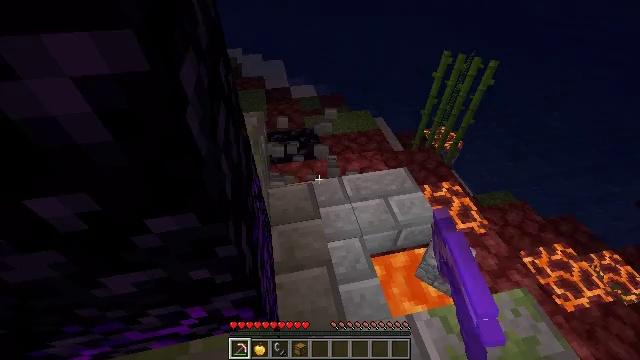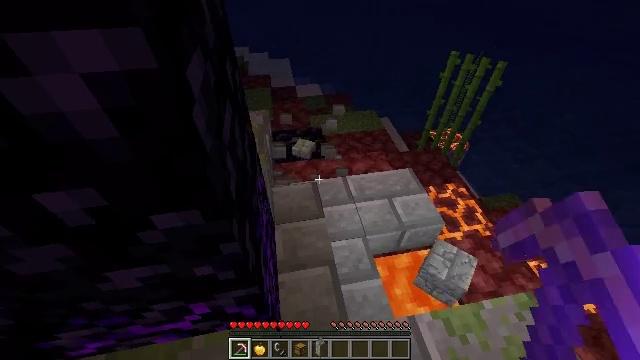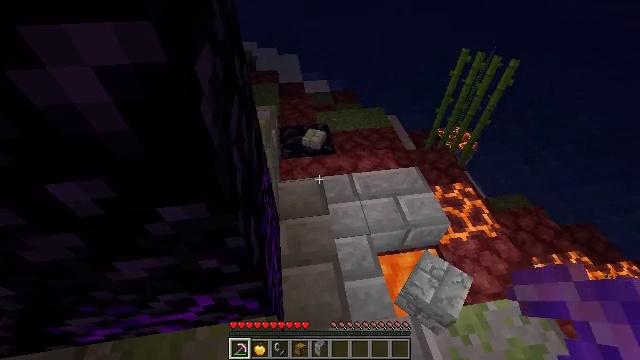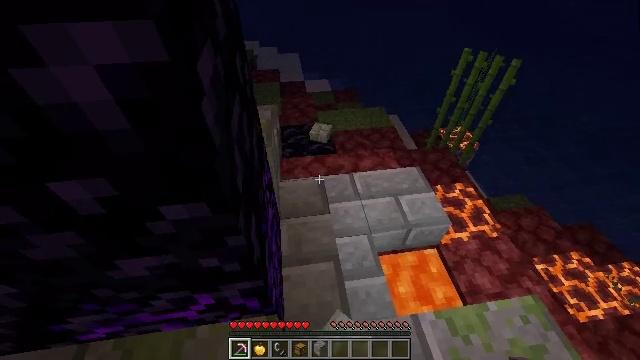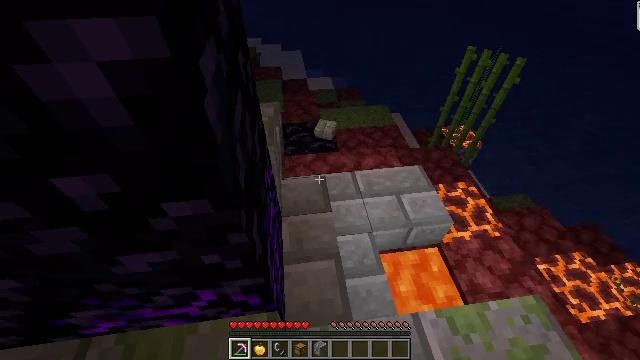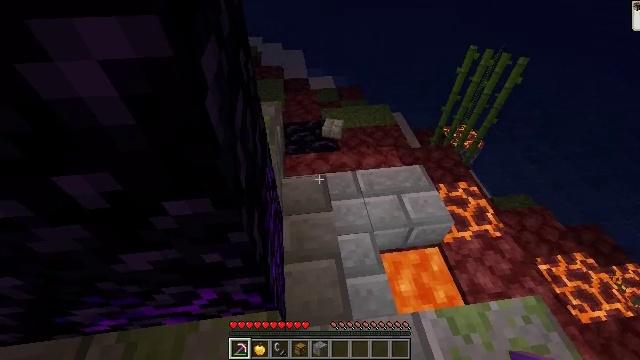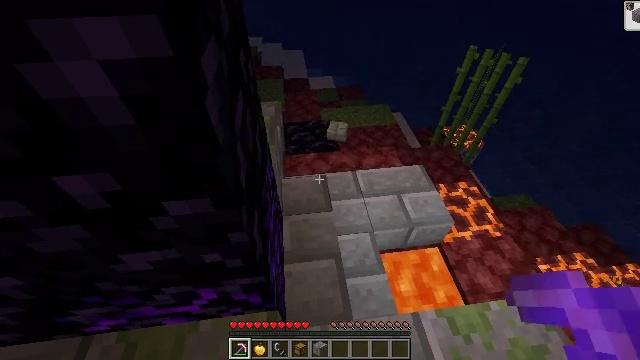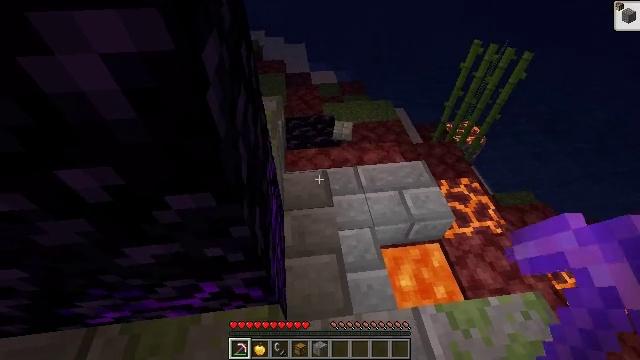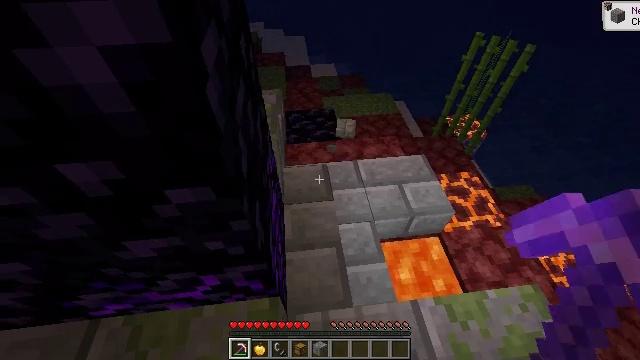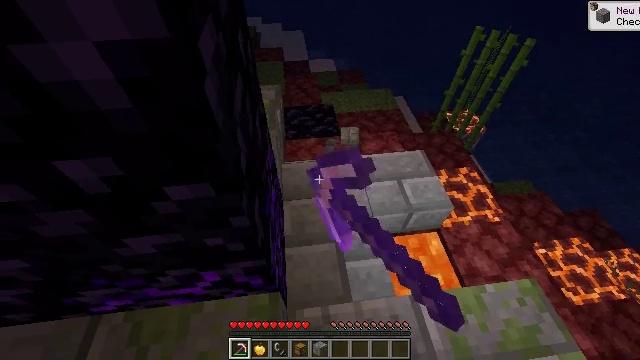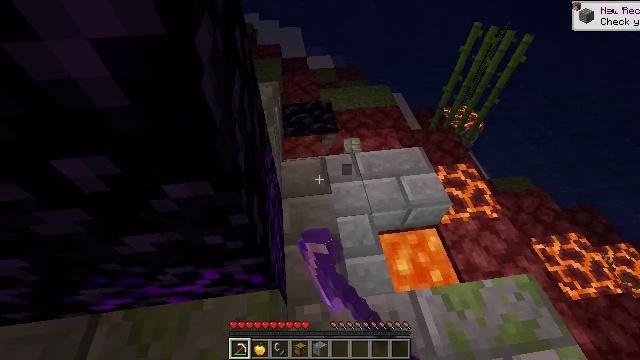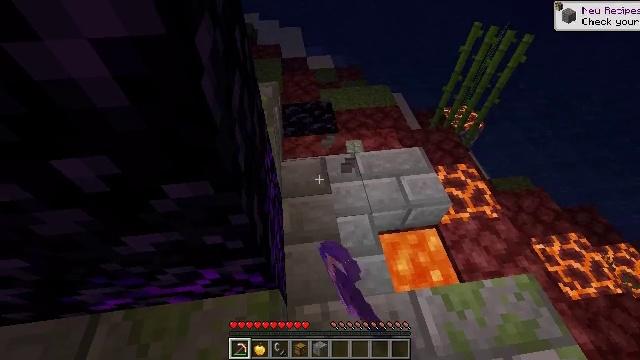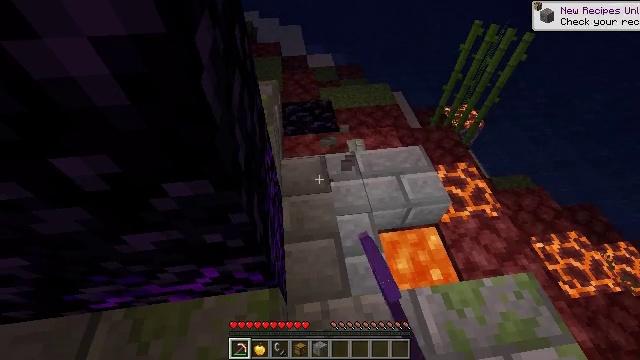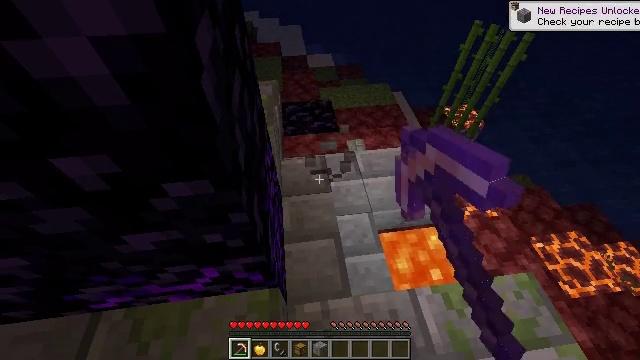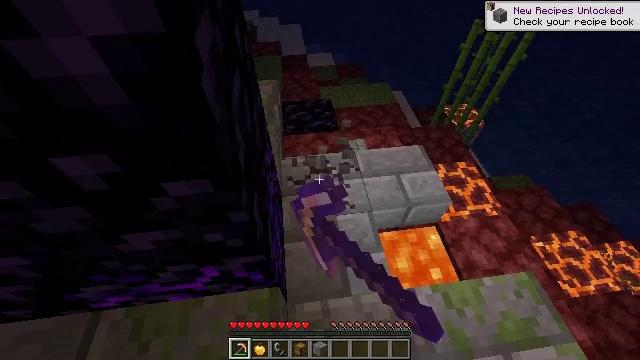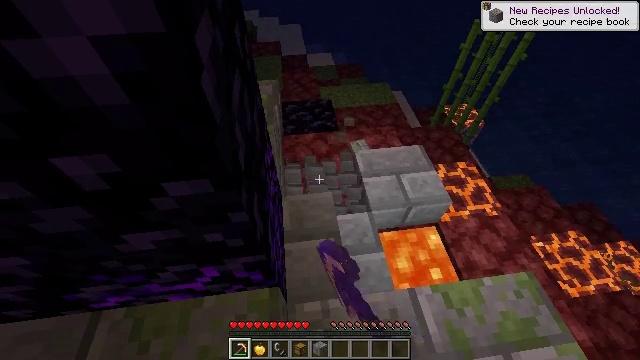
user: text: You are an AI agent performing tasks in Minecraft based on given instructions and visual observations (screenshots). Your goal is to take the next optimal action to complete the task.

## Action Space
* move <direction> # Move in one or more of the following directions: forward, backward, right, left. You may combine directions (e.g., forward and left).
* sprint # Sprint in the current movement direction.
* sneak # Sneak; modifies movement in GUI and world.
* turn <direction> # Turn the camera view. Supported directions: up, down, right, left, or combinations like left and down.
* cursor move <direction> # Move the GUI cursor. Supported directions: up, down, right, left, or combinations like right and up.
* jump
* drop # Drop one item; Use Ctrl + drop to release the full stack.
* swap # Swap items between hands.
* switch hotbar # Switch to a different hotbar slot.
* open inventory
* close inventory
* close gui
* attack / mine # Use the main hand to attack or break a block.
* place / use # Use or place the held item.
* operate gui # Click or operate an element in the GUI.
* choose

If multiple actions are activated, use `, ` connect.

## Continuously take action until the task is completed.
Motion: motion action
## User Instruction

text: Break the stone brick stairs.
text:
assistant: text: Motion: turn left
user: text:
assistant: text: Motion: turn left
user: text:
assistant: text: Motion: no_op
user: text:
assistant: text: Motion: no_op
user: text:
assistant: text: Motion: no_op
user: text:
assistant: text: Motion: no_op
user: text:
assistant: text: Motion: turn down
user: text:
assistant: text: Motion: turn down, attack / mine
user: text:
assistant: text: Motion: attack / mine
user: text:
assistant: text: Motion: attack / mine
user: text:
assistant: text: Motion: attack / mine
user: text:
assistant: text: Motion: attack / mine
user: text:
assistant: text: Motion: attack / mine
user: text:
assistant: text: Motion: attack / mine
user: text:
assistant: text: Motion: attack / mine
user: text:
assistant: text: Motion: attack / mine
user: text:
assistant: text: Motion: no_op
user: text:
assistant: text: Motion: no_op
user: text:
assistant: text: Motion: no_op
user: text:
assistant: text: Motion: attack / mine